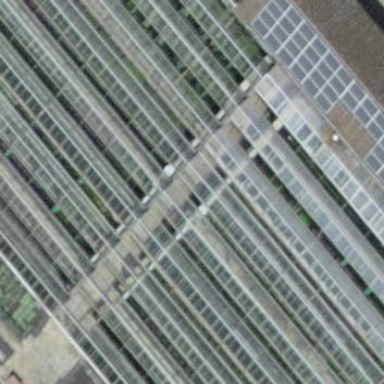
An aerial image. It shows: Greenhouse.